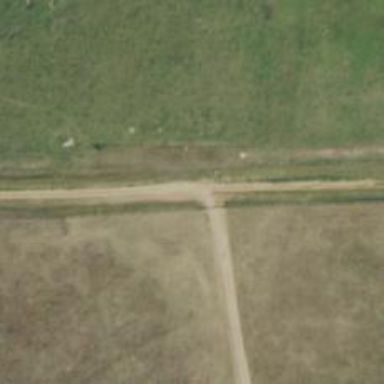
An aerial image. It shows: Road designated for service vehicles specifically for accessing wind farm.